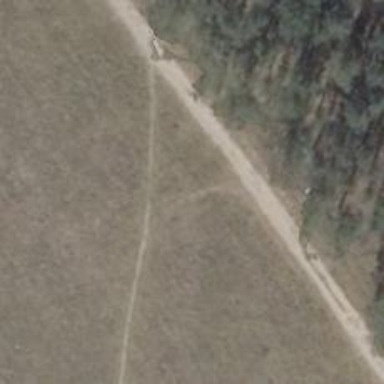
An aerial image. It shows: Ground path.